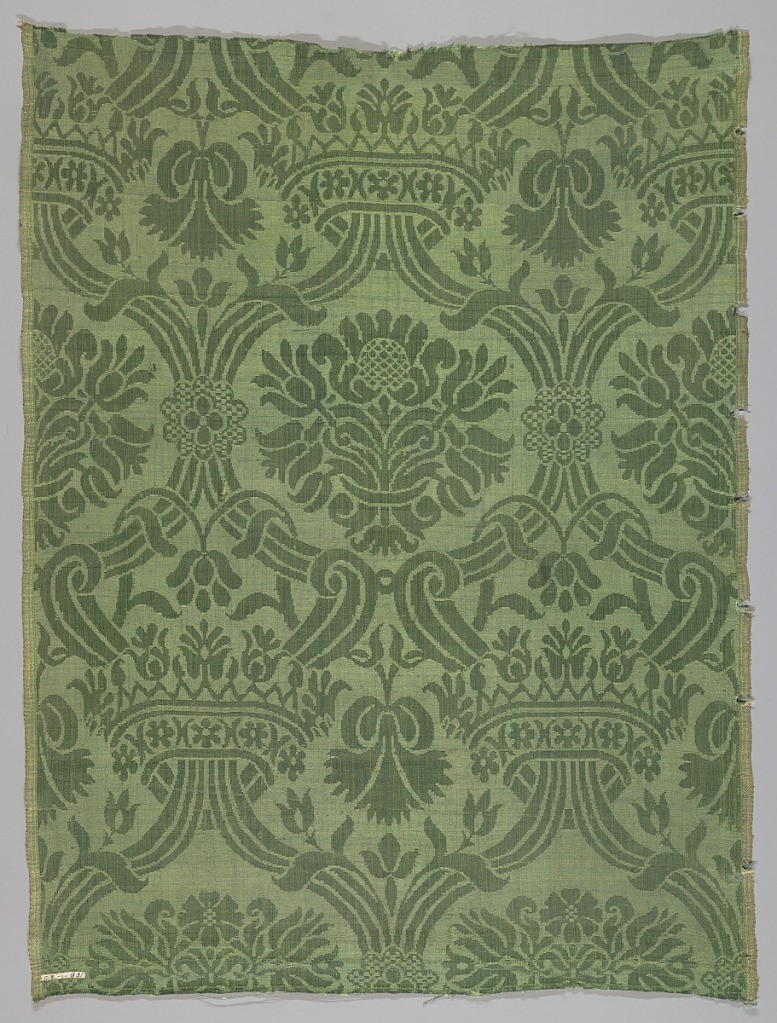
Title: Textile
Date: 16th–17th century
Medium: medium: silk Technique: 4&1 satin damask
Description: Twining vines and leaves with crowns and bouquests.